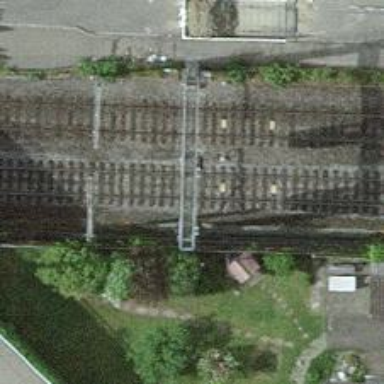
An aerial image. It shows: Railway signal.